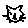
Label: cat